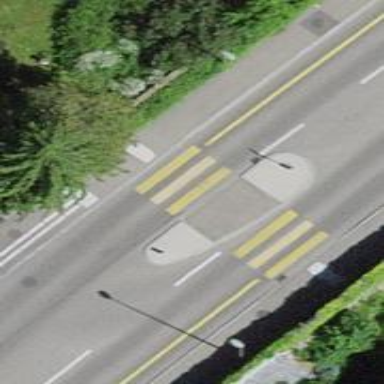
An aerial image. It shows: Uncontrolled zebra crossing on the road.